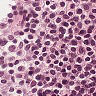
Metastatic tissue present: no